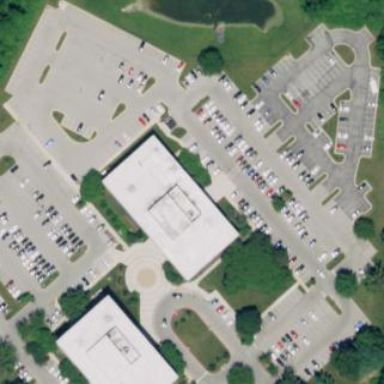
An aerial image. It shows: Parking area with surface.